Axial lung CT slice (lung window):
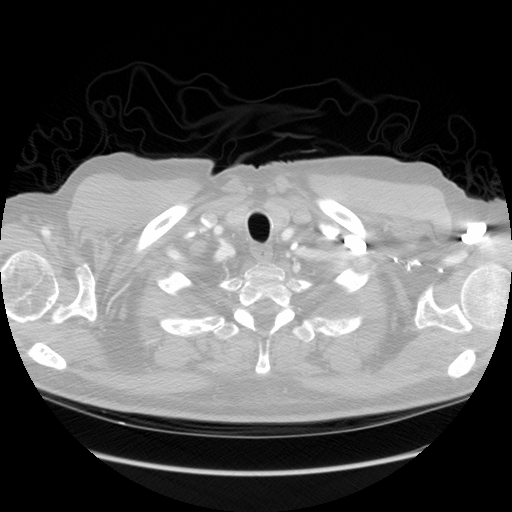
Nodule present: no